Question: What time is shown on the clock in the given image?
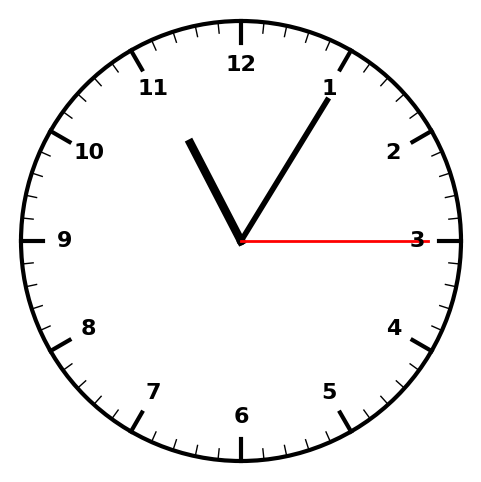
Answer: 11:05:15